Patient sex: M
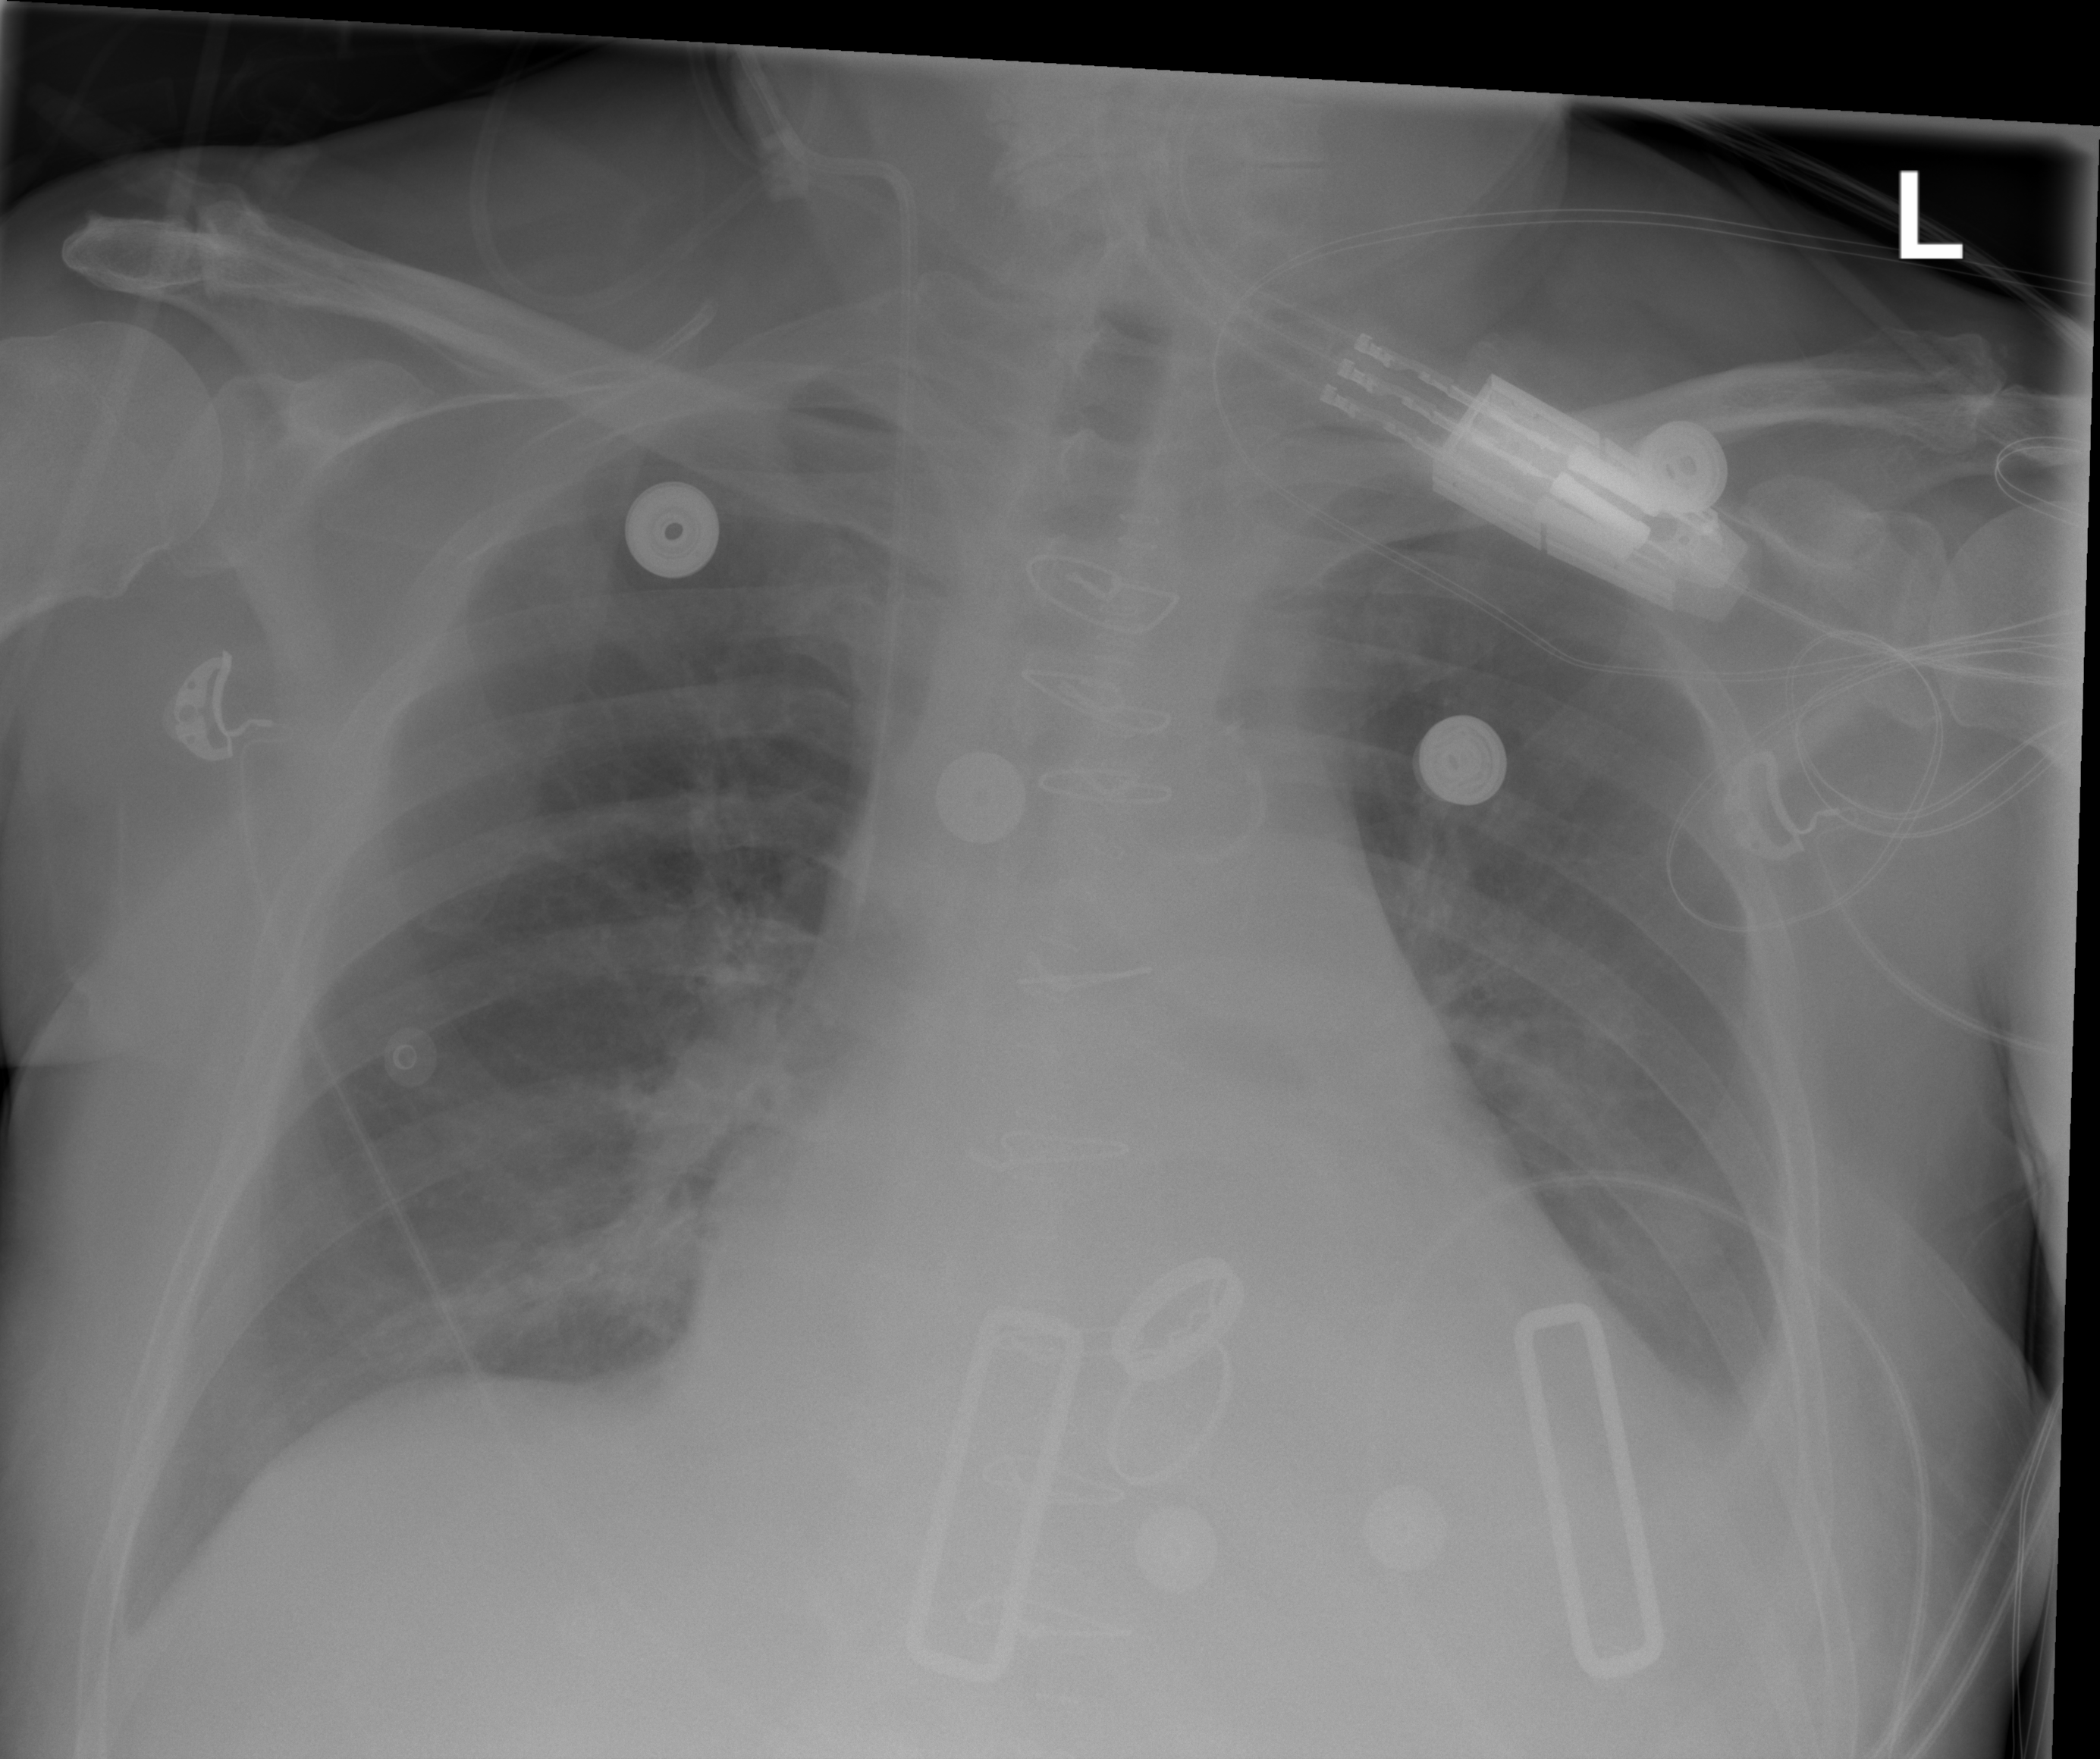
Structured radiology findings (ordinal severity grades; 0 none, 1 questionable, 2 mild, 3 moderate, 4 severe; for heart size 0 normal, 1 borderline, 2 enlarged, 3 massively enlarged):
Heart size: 2
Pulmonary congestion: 0
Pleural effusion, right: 0
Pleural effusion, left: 2
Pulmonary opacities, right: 0
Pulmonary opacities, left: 0
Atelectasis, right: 2
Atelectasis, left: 2